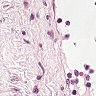
Metastatic tissue present: no